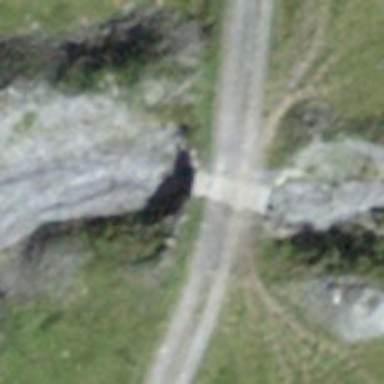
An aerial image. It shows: Culvert tunnel.